Field crop: maize
Growth stage: 2
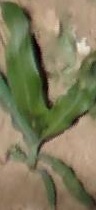
Species: maize